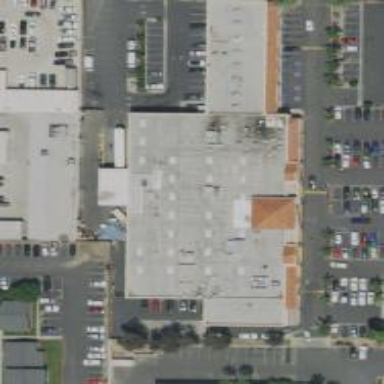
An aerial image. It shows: Supermarket.